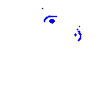
Particle: electron